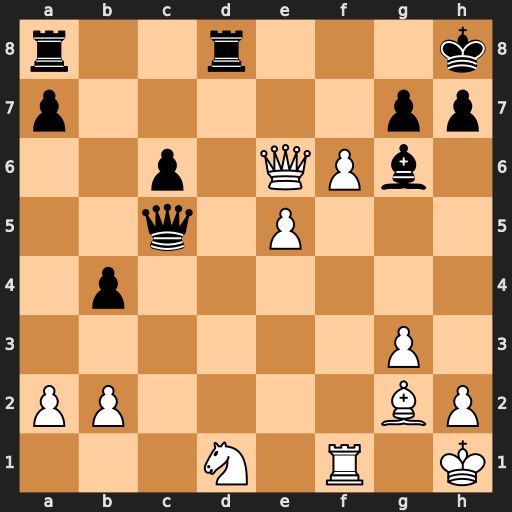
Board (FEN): r2r3k/p5pp/2p1QPb1/2q1P3/1p6/6P1/PP4BP/3N1R1K
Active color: w
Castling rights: -
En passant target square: -
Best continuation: Qe7 Qxe7 fxe7 Rg8 Bxc6